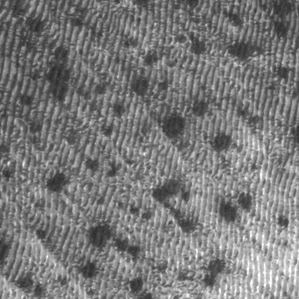
Label: frost